Question: I have a file which has a list of hosts and I have another file which has a list of commands.I am trying to loop through host file and run all the commands in the command file using paramiko.The commands are basically checking parameters like uptime,current cpu,number of users logged in etc. This is the code that I have :
'''
#! /usr/bin/python
import sys
import paramiko
username = "log_me_in"
password = "secret"
# Opens files in read mode
f1 = open(hostfile,"r")
f2 = open(commandfile,"r")
# Creates list based on f1 and f2
devices = f1.readlines()
commands = f2.readlines()
for device in devices:
device = device.rstrip()
for command in commands:
command = command.rstrip()
ssh = paramiko.SSHClient()
ssh.set_missing_host_key_policy(paramiko.AutoAddPolicy())
ssh.connect(device, username=username, password=password)
stdin, stdout, stderr = ssh.exec_command(command)
output = stdout.read()
data =[]
data.append(output)
ssh.close()
f1.close()
f2.close()
'''
The problem I have is after I execute the commands on the remote machine.I want the stdout of each command that is executed to be stored in an excel sheet in one row for each device like this.
I have heard of python libraries like xlwt but was looking for help on how to accomplish this.
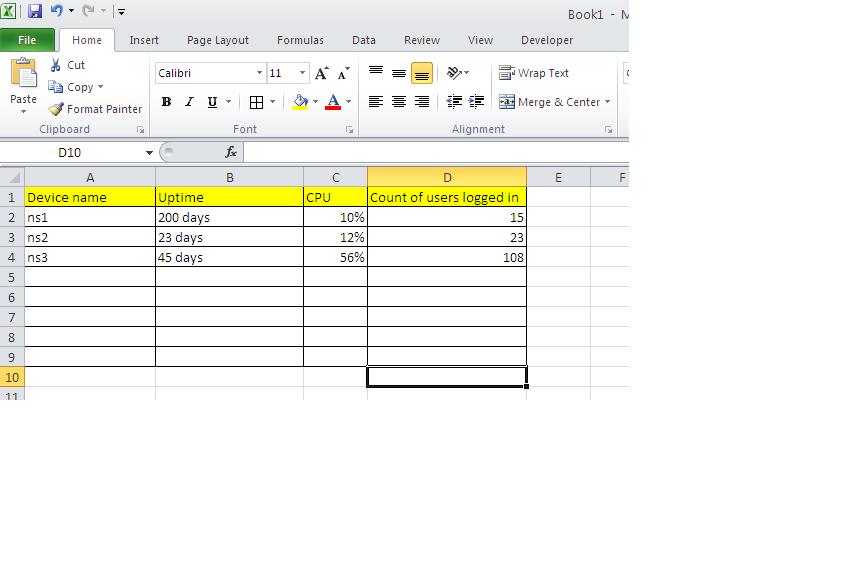
Answer: For the next two pieces of code, I'll assume the existence of the following:
'''
header = ["Device Name", "Uptime", "CPU", "Count of users logged in"]
data = [
('ns1', '200 days', '10%', '15'),
('ns2', '23 days', '12%', '23'),
('ns3', '45 days', '56%', '108')
]
'''
Using CSV makes it for a bit easier code and it's easy to deploy on any machine, because it doesn't require to install any further package ('csv' comes standard with Python):
'''
import csv
with open('output.csv', 'wb') as csvfile:
spamwriter = csv.writer(csvfile, dialect='excel')
spamwriter.writerow(header)
for row in data:
spamwriter.writerow(row)
'''
would produce the following 'output.csv' file:
'''
Device Name,Uptime,CPU,Count of users logged in
ns1,200 days,10%,15
ns2,23 days,12%,23
ns3,45 days,56%,108
'''
Now, if you really want to use 'xlwt', here would be the equivalent (adding extra yellow background color for the header):
'''
import xlwt
book = xlwt.Workbook()
sheet = book.add_sheet("foobar")
# Put the header in the appropriate cells...
style = xlwt.easyxf('pattern: pattern solid, fore-colour yellow')
for col, text in enumerate(header):
sheet.write(0, col, text, style)
# Now, let's write the contents
for row, data_in_row in enumerate(data):
for col, text in enumerate(data_in_row):
sheet.write(row + 1, col, text)
book.save("example.xls")
'''